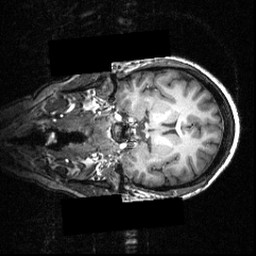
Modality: T1w
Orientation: coronal
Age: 26
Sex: female
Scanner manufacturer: siemens
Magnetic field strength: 3.951 T
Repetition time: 1.5 s
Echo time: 0.00335 s